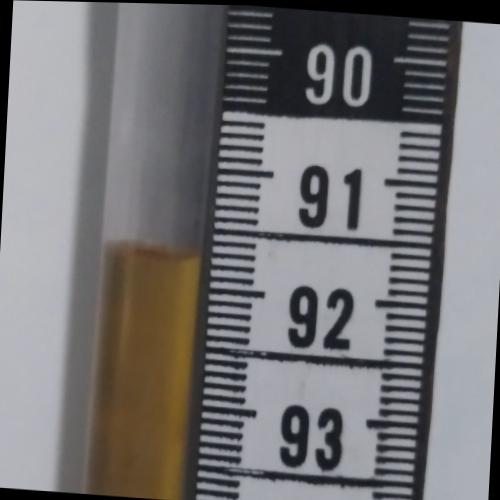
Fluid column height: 91.7 cm